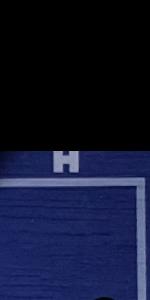
Label: Empty